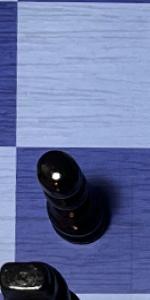
Label: Pawn_Black